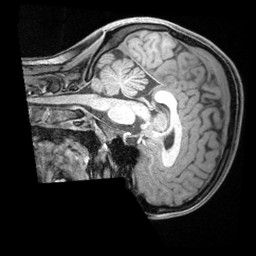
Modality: T1w
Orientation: sagittal
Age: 19
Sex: female
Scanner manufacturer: siemens
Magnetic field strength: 3 T
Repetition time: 1.68 s
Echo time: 0.00188 s